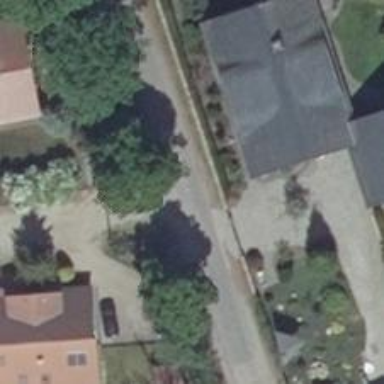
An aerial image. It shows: Residential road.